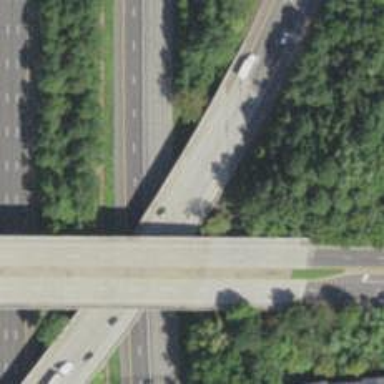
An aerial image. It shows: Motorway bridge.